Question: There was a problem of repainting the graphical scene when using elements with a QGraphicsProxyWidget with QPlainTextEdit.
It looks like this, as shown in the picture artifact_demo

The artifact is observed for Qt version 5.9.1 in Windows and Linux.
The minimal compiled example is posted on <URL>
Any ideas how to avoid such behavior?
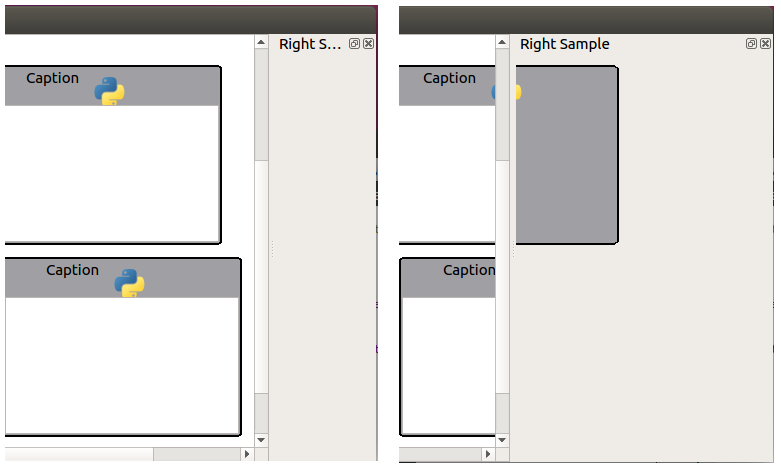
Answer: The solution is setCacheMode of proxy widget to QGraphicsItem::DeviceCoordinateCache